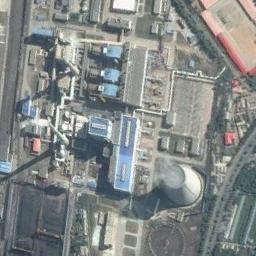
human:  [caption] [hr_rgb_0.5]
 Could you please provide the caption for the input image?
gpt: Many buildings of different shapes and sizes are beside the thermal power station .

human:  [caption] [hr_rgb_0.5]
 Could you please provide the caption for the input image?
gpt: In the thermal power plant there are plant buildings and machinery, there is a cooling tower with steam, there are two chimneys with smoke .

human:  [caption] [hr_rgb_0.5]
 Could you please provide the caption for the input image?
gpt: Here are three thermal power stations that are smoking, two of which are larger than the other one .

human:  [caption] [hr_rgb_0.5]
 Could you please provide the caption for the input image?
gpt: The thermal power station is on the grass next to some buildings with white mist above .

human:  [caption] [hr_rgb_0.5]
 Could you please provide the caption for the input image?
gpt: There are many buildings and a chimney on the thermal power station .